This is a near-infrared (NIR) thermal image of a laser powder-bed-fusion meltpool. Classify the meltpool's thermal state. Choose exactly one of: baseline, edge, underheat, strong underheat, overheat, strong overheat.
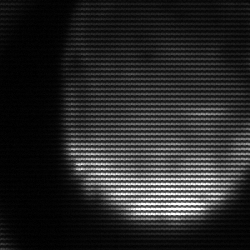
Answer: edge